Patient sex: M
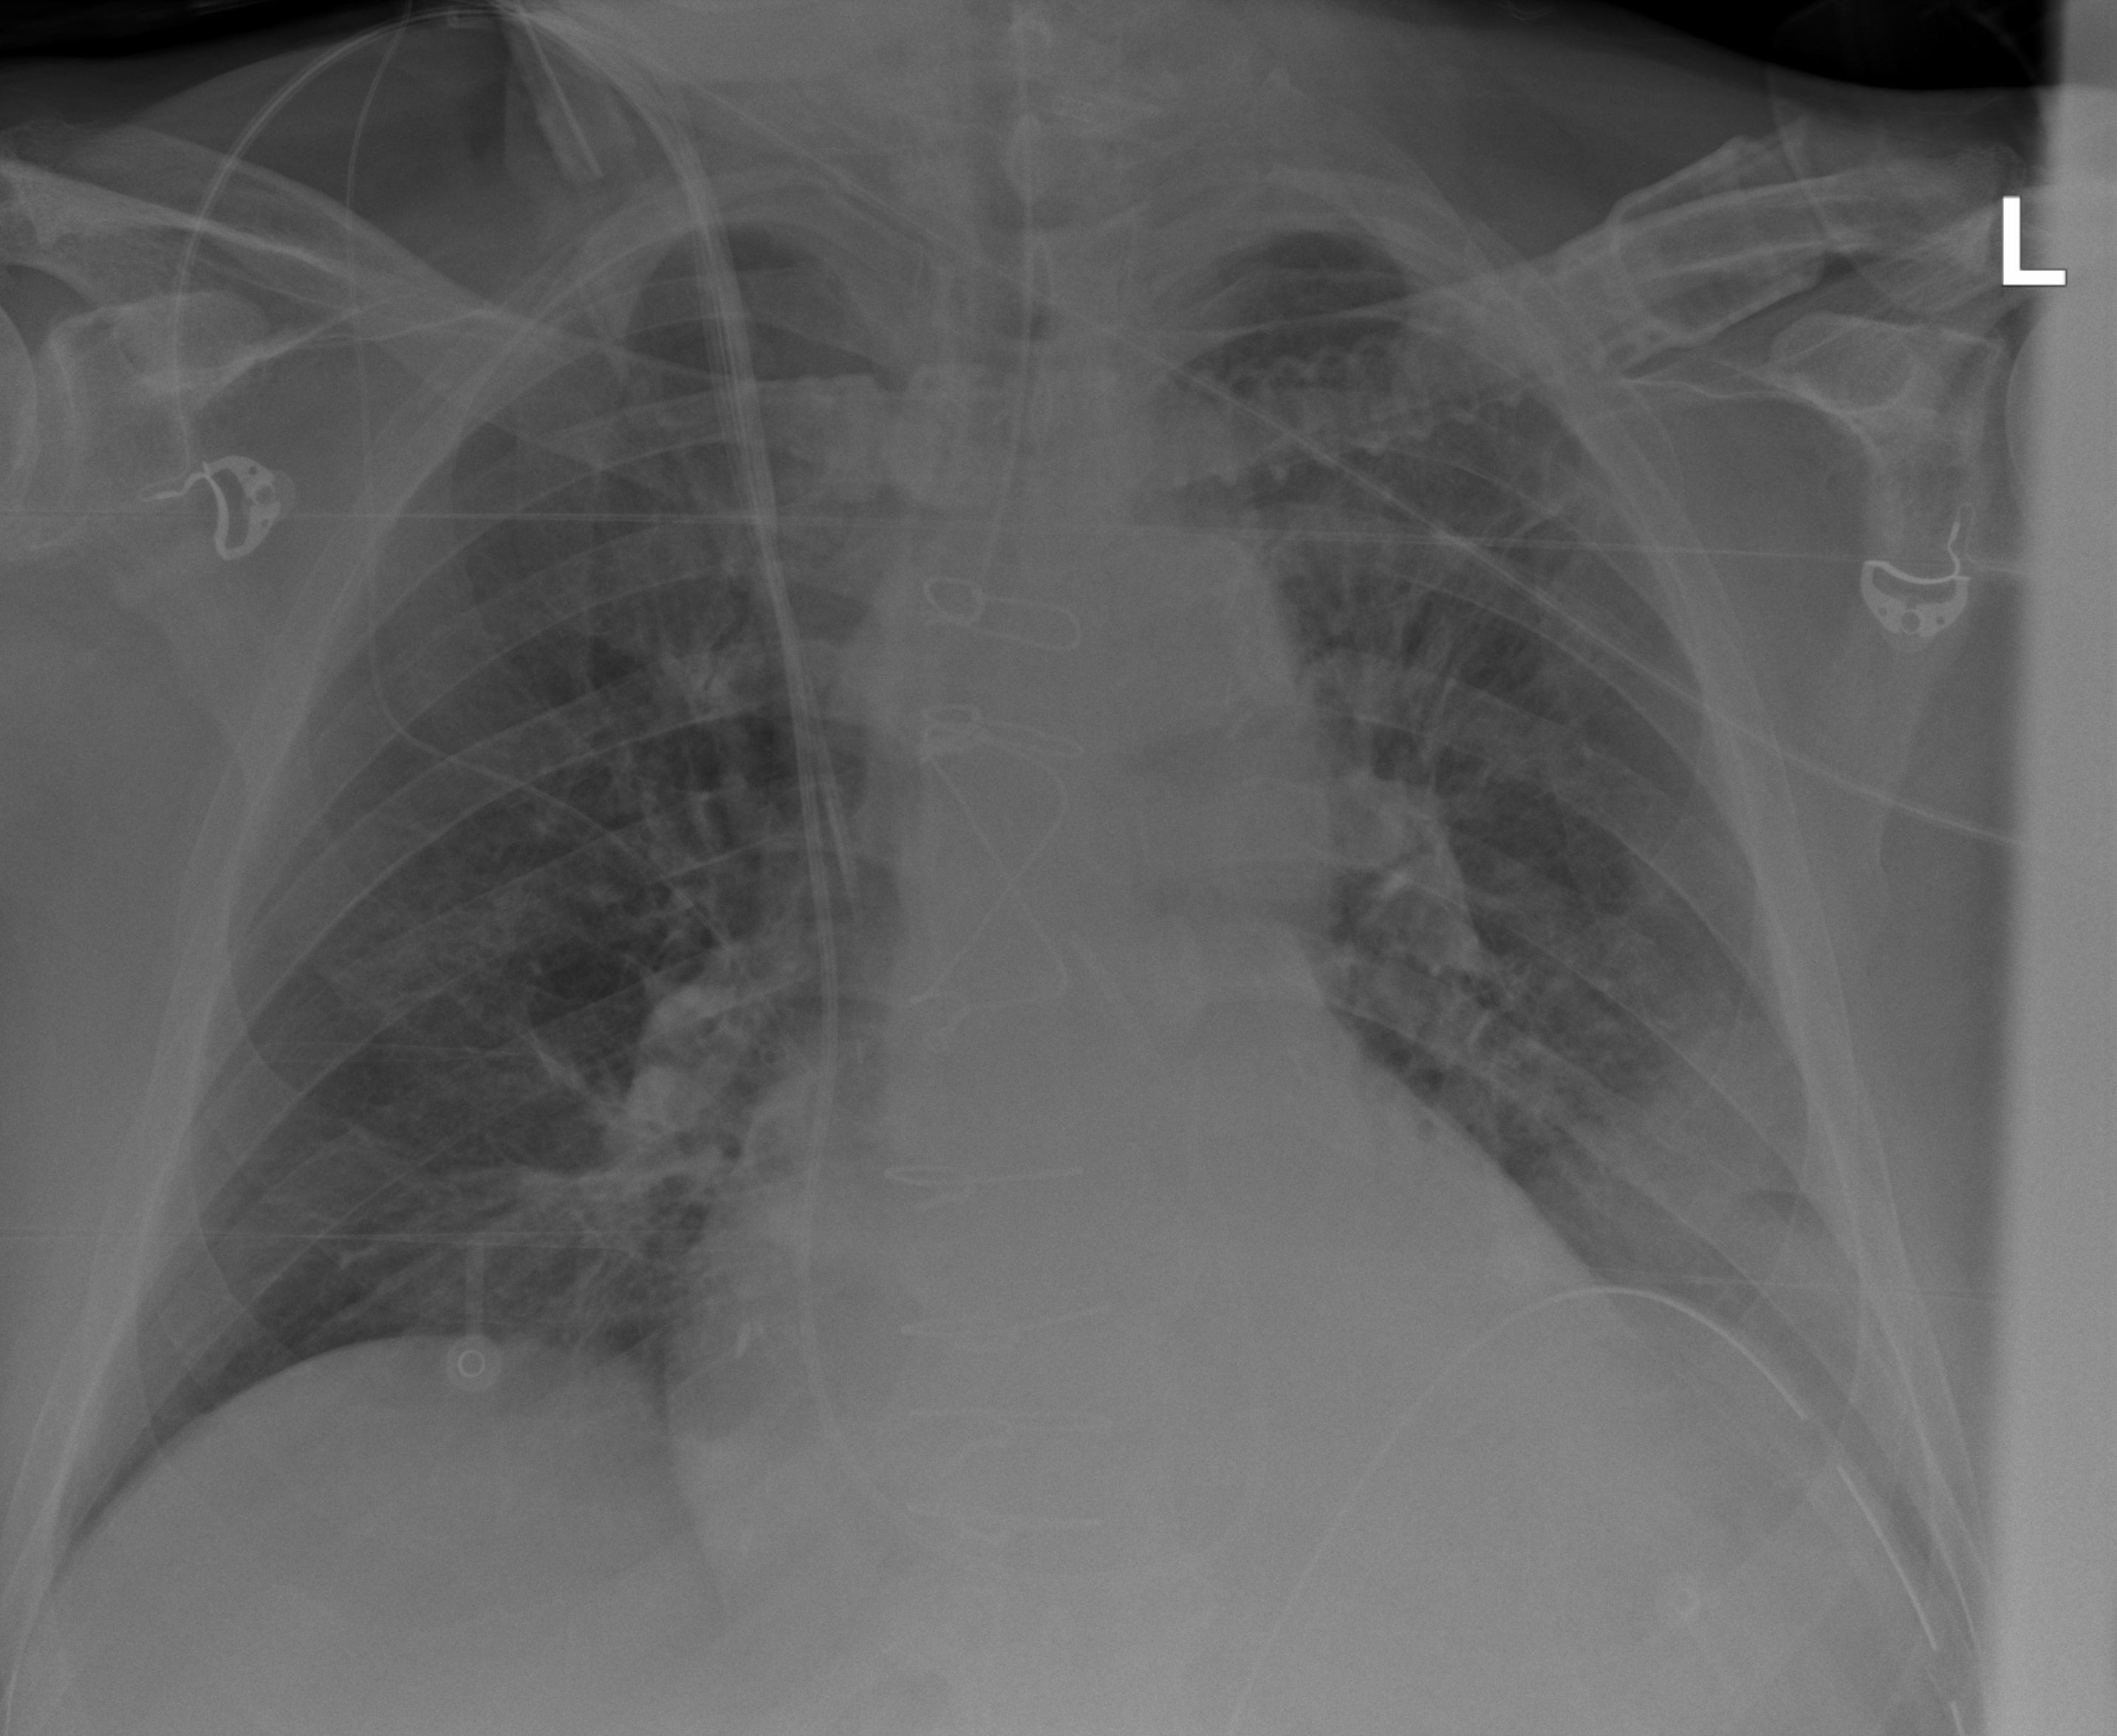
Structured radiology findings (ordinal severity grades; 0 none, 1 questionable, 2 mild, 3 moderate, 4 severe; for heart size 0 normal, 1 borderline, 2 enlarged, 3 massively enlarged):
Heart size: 2
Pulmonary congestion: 0
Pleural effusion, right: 0
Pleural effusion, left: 2
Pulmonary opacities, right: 0
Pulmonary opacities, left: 0
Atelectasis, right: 2
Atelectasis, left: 2